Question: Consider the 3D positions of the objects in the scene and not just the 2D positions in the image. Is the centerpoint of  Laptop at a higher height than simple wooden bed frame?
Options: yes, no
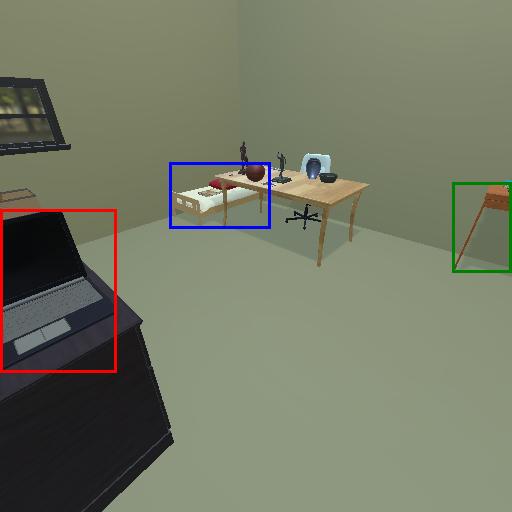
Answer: yes